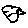
Label: tree